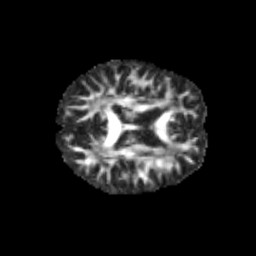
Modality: FA
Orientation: axial
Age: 12
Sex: female
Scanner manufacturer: siemens
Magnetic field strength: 3 T
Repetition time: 3.8 s
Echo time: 0.07 s